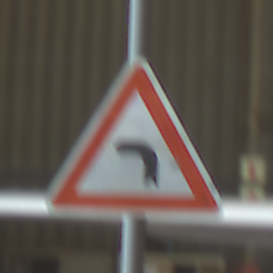
Verkehrszeichen: KurveLinks
Umgebung: Indoor, Urban
Tageszeit: Midday
Wetter: NotSpecified
Licht: Natural
Jahreszeit: NotSpecified
Kontrast: MediumContrast